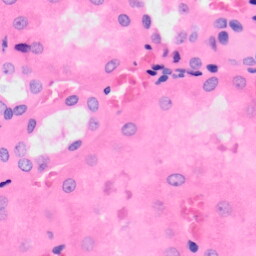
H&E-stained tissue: Kidney